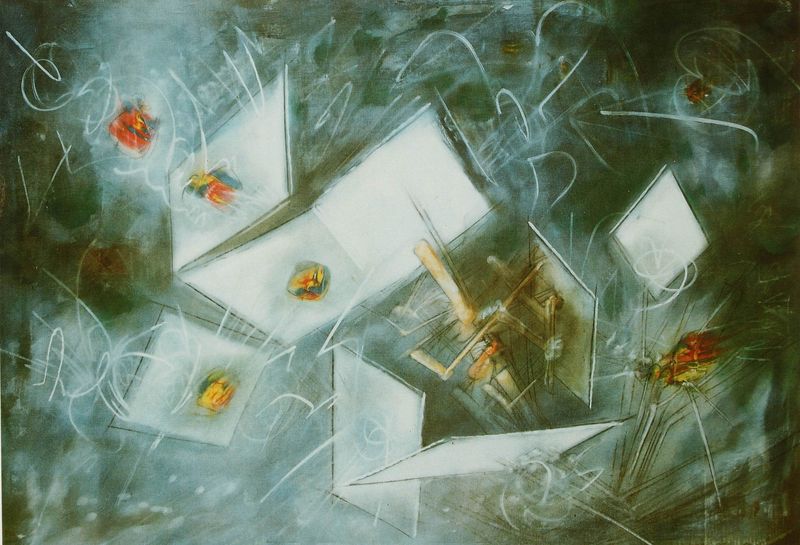
Titel: Evolution d'une cible, Entwicklung einer Zielscheibe
Künstler: Roberto Matta
Standort: Berlin
Institution: Sammlung Onnasch
Schlagwörter: blau, blätter, dunkel, schatten, wasser, weiß, gelb, grün, blume, blumen, braun, hell, licht, lichter, orange, raum, zeichnung, blüten, rosen, rot, muster, chaos, bücher, papier, abstrakt, flächen, modern, formen, linien, wild, zahlen, striche, rechtecke, wände, buch, traum, dynamik, flecken, platten, pfeile, kringel, gravität